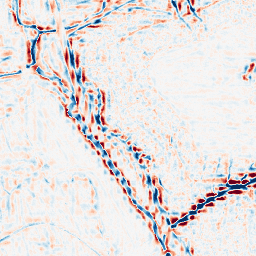
Category: wavelet
Decomposition family: wavelet_reverse_biorthogonal
Decomposition parameters: wavelet: rbio1.3
level: 3
Upsampling method: cubic_catmull_rom
Upsampling parameters: scale: 4
Upsampling scale: 4